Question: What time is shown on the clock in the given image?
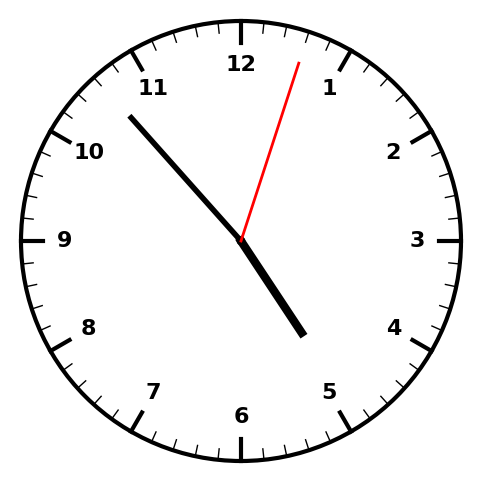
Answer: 04:53:03